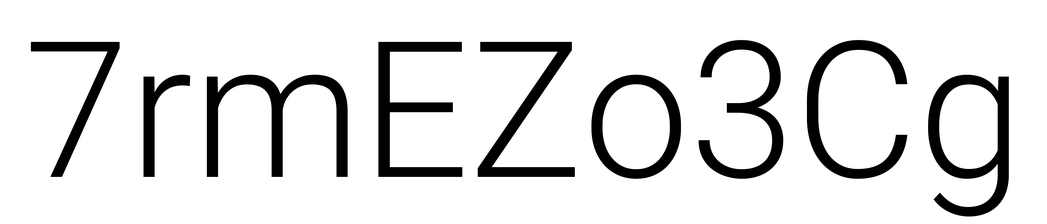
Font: Roboto_Light